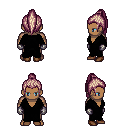
a pixel art fantasy rpg character, male body template, human, dark skin, black robe, magenta pants, white blonde long topknot hairstyle, metal gloves, brown shoes, four views (front, back, left, right), 2x2 character sprite sheet, small pixel art, hard edges, no anti-aliasing